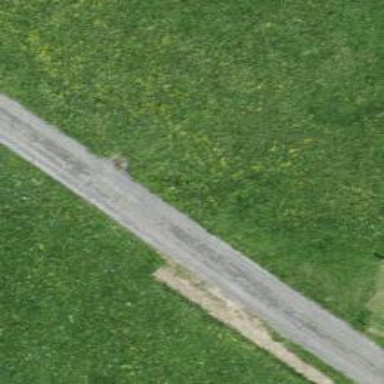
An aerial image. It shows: Unclassified road with asphalt surface.